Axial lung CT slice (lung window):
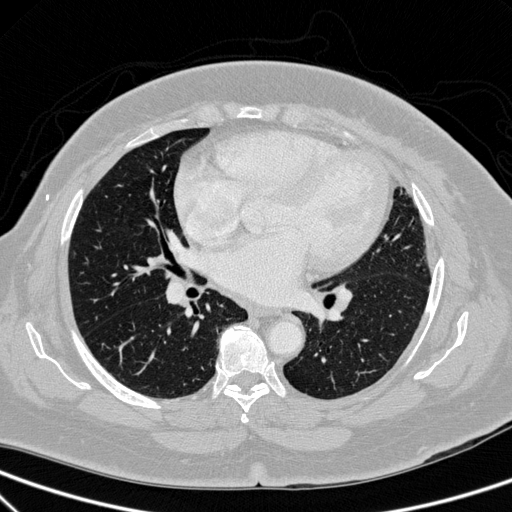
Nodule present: no